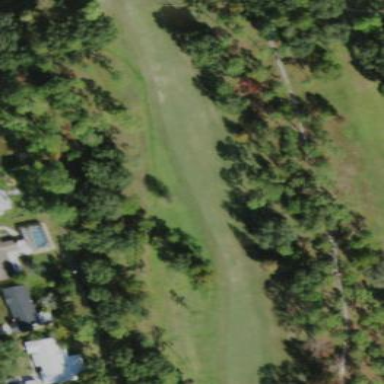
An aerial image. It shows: Scenic golf fairway.